Question: Count the number of objects in the diagram.
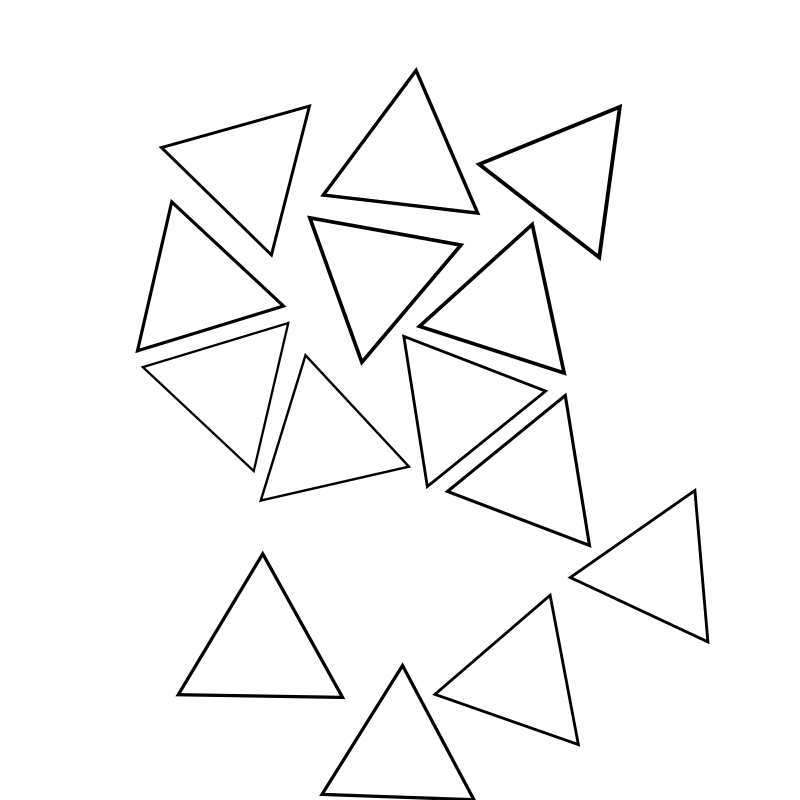
Answer: 14